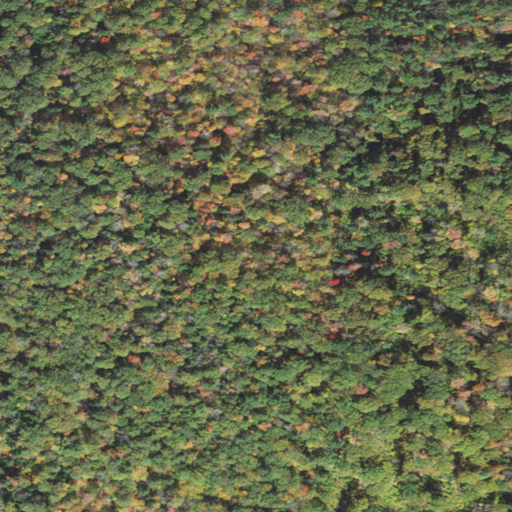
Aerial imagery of mountain in New Hampshire named Parker Hill containing mixed forest, deciduous forest, shrub, and evergreen forest